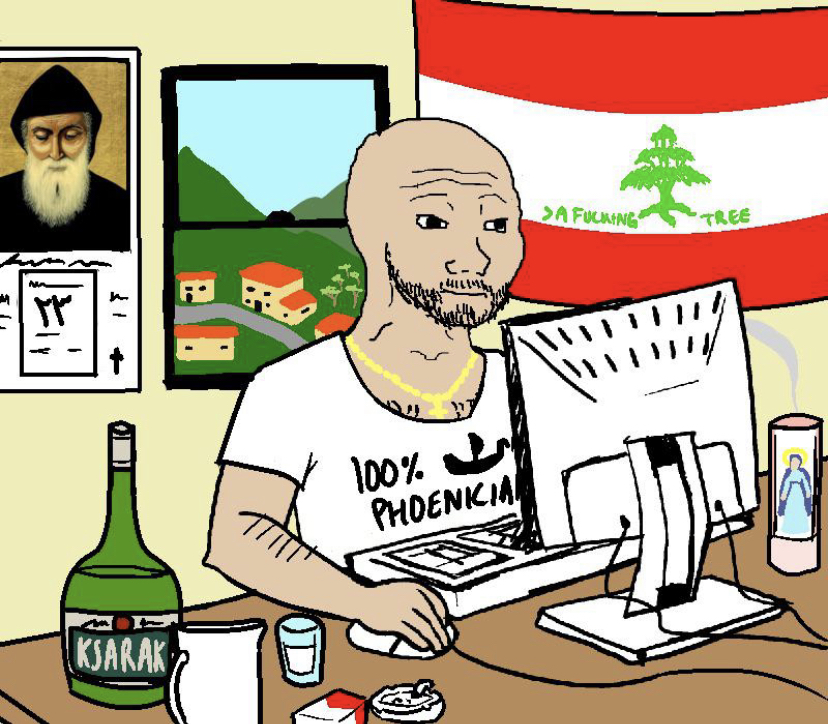
Label: 5_Wojak_with_Background